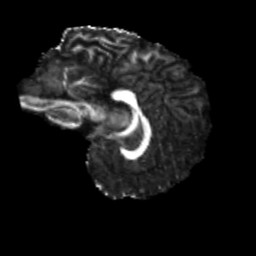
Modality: FA
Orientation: sagittal
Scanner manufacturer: siemens
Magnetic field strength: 3 T
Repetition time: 4 s
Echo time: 0.0594 s